Question: I'm using this function in a Google Apps Script:
'''
function dateDiffYears() {
var datas = [ [Date(2005, 7, 20), Date(2004, 2, 17)],
[Date(2008, 9, 1),Date(2007, 5, 25)],
[Date(2010, 11, 2),Date(2010, 7, 28)],
[Date(2014, 0, 24),Date(2013, 1, 27)] ];
for (var i= 0; i < datas.length; i++){
var d1 = datas[i][0];
var d2 = datas[i][1];
Logger.log("d2 = " + d2 );
Logger.log("d2 instanceof Date = " + (d2 instanceof Date) );
Logger.log("d1 = " + d1 );
Logger.log("d1 instanceof Date = " + (d1 instanceof Date) );
var t2 = d2.getTime();
var t1 = d1.getTime();
Logger.log("d1 = " + t1);
Logger.log("d2 = " + t2);
var result = parseInt( (t2-t1)/(24*3600*1000) );
Logger.log("diff = " + result);
}
}
'''
As I can remember, this function worked in the past. But now, when I run it, I got this error message: 'TypeError: Cannot find function getTime in object Sun Jan 26 2014 10:23:10 GMT-0200 (BRST). (line 22,' (line 22 is 'var t2 = d2.getTime();'). I don't understand this error. What is wrong with the Date(yyyy, mm, dd) formate? And why the error message is talking about today date (ex:'Sun Jan 26 2014 10:23:10 GMT-0200 (BRST)') since I'm not using 'New Date()'?

How to fix it?
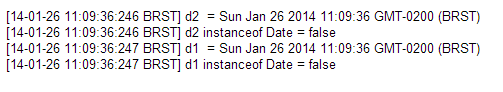
Answer: > I don't understand this error because clearly Sun Jan 26 2014 10:23:10 GMT-0200 (BRST) is a date object.
Clearly it a 'Date' object. Perhaps it's a string, or some Google Apps Script object that gets output a bit like a date but doesn't have a 'getTime' function. Perhaps it's a 'Range' object containing a date.
If it were a 'Date' object, it would have the 'getTime' method.
> How to fix it?
Without knowing how you get 'd1' and 'd2', it's impossible to say. If it's a 'Range' object, for instance, perhaps you can get the date via <URL>.
The first step is to figure out what the object actually is. Perhaps setting a breakpoint on the first line of 'dataDiff' and inspecting the arguments.